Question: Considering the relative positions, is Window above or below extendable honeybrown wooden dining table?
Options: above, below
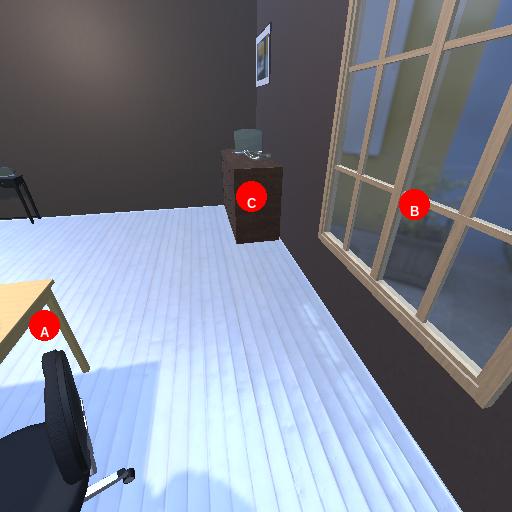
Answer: above